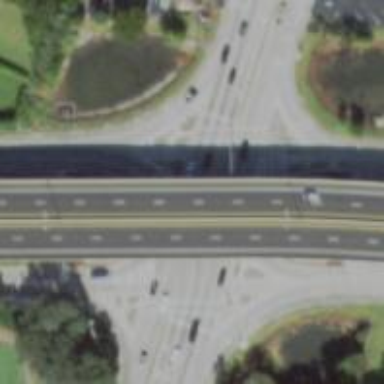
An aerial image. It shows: Primary link road with asphalt surface.